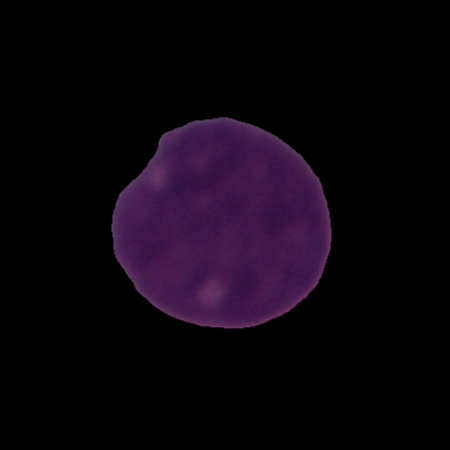
Label: cancer